Question: I am trying to output multiple density plot from a function, by dividing the dataframe into pieces such that separate density for each level of a factor for corresponding yvar.
'''
set.seed(1234)
Aa = c(rnorm(40000, 50, 10))
Bb = c(rnorm(4000, 70, 10))
Cc = c(rnorm(400, 75, 10))
Dd = c(rnorm(40, 80, 10))
yvar = c(Aa, Bb, Cc, Dd)
gen <- c(rep("Aa", length(Aa)),rep("Bb", length(Bb)), rep("Cc", length(Cc)),
rep("Dd", length(Dd)))
mydf <- data.frame(gen, yvar)
minyvar <- min(yvar)
maxyvar <- max(yvar)
par(mfrow = c(length(levels(mydf$gen)),1))
plotdensity <- function (xf, minyvar, maxyvar){
plot(density(xf), xlim=c(minyvar, maxyvar), main = paste (names(xf),
"distribution", sep = ""))
dens <- density(xf)
x1 <- min(which(dens$x >= quantile(xf, .80)))
x2 <- max(which(dens$x < max(dens$x)))
with(dens, polygon(x=c(x[c(x1,x1:x2,x2)]), y= c(0, y[x1:x2], 0), col="blu4"))
abline(v= mean(xf), col = "black", lty = 1, lwd =2)
}
require(plyr)
ddply(mydf, .(mydf$gen), plotdensity, yvar, minyvar, maxyvar)
Error in .fun(piece, ...) : unused argument(s) (111.544494112914)
'''
My specific expectation are each plot is named by name of level for example Aa, Bb, Cc, Dd
Arrangement of the graphs see the parameter set, so that we compare density changes and means. compact - Low space between the graphs.
Help appreciated.
Edits:
The following graphs are individually produced, although I want to develop a function that can be applicable to x level for a factor.

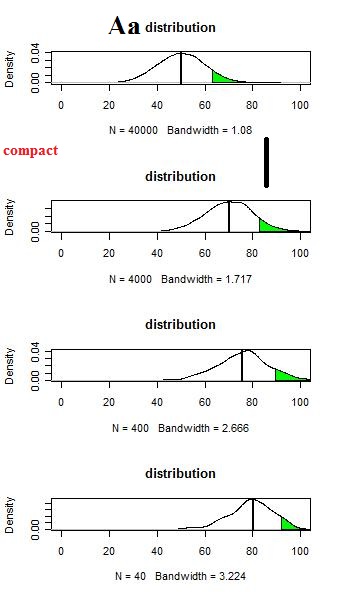
Answer: I see that @Andrie just beat me to most of this. I'm still going to post my answer, since filling only certain quantiles of the distribution requires a slightly different approach.
'''
set.seed(1234)
Aa = c(rnorm(40000, 50, 10))
Bb = c(rnorm(4000, 70, 10))
Cc = c(rnorm(400, 75, 10))
Dd = c(rnorm(40, 80, 10))
yvar = c(Aa, Bb, Cc, Dd)
gen <- c(rep("Aa", length(Aa)),rep("Bb", length(Bb)), rep("Cc", length(Cc)),
rep("Dd", length(Dd)))
mydf <- data.frame(grp = gen,x = c(Aa,Bb,Cc,Dd))
#Calculate the densities and an indicator for the desire quantile
# for later use in subsetting
mydf <- ddply(mydf,.(grp),.fun = function(x){
tmp <- density(x$x)
x1 <- tmp$x
y1 <- tmp$y
q80 <- x1 >= quantile(x$x,0.8)
data.frame(x=x1,y=y1,q80=q80)
})
#Separate data frame for the means
mydfMean <- ddply(mydf,.(grp),summarise,mn = mean(x))
ggplot(mydf,aes(x = x)) +
facet_wrap(~grp) +
geom_line(aes(y = y)) +
geom_ribbon(data = subset(mydf,q80),aes(ymax = y),ymin = 0, fill = "black") +
geom_vline(data = mydfMean,aes(xintercept = mn),colour = "black")
'''